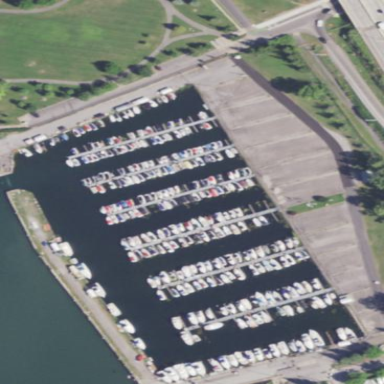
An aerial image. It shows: Marina on leisure land.